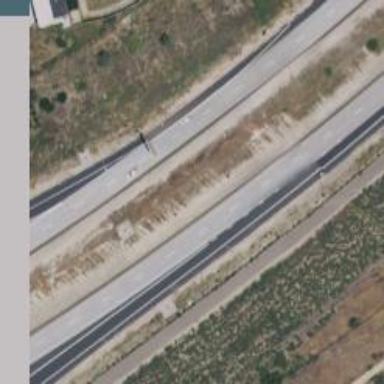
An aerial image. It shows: Motorway junction.